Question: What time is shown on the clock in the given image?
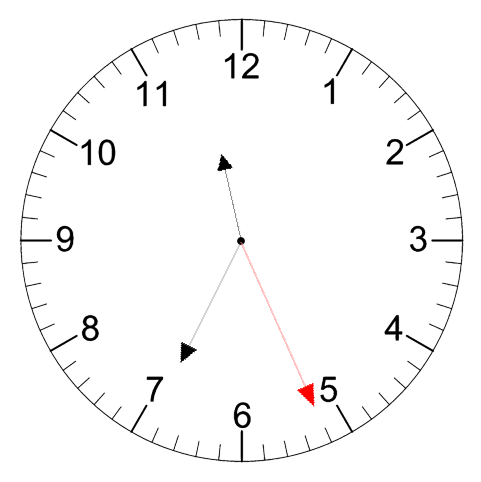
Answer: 11:34:26